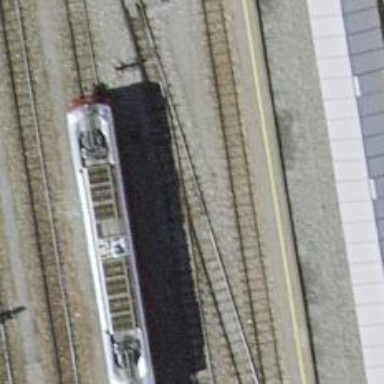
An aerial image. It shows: Narrow-gauge railway yard with electrified tracks using contact line.